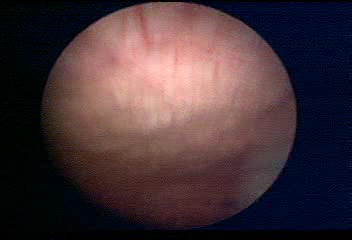
Modality: WLC
Class: Normal mucosa
Bladder cancer association: No